Field crop: maize
Growth stage: 2
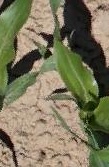
Species: maize